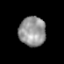
Tissue: prostate
Cell type: T cells
Senescence score: 0.3594
Nuclear area (px): 776
Mean DAPI intensity: 148.598